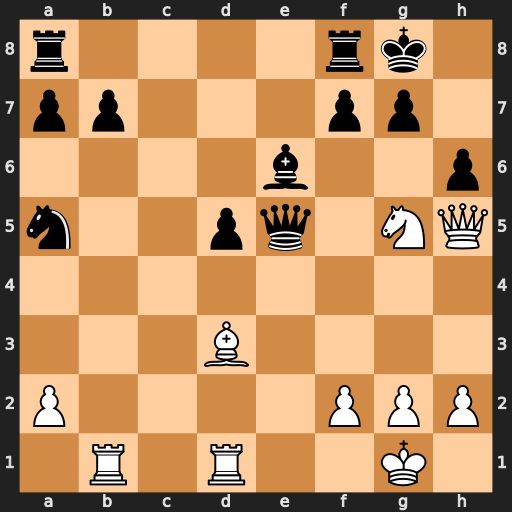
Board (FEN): r4rk1/pp3pp1/4b2p/n2pq1NQ/8/3B4/P4PPP/1R1R2K1
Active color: w
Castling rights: -
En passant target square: -
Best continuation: Bh7+ Kh8 Nxf7+ Bxf7 Qxe5